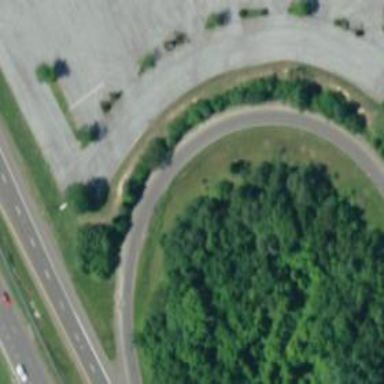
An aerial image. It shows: Trunk link highway.